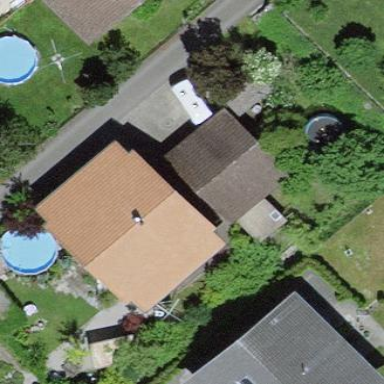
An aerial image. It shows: Garage building.